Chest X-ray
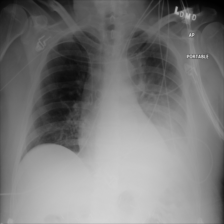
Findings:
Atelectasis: negative
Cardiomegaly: negative
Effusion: positive
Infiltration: negative
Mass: negative
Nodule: negative
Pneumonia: negative
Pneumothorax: negative
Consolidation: negative
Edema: negative
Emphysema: negative
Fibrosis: negative
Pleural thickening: negative
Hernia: negative